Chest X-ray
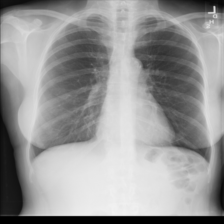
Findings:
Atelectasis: negative
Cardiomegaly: negative
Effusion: negative
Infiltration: negative
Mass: negative
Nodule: negative
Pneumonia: negative
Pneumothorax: negative
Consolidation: negative
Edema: negative
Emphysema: negative
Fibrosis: negative
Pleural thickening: negative
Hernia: negative